Question: currently i'm updating the publish version manually in a VSTO admin of excel. But i want to add the version as variable to avoid the manual stuff.
i have only found examples in C#. Does anyone knows to do that?

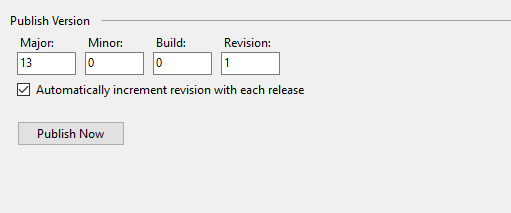
Answer: Here's how I return the published version number and release date.
If you're running the Addin from debug mode, it will not be able to read the publish version.
'''
Const dateFormat As String = "dd-MMM-yyyy hh:mm tt"
Dim publishVersion As String
Dim releaseDate As String
If (System.Deployment.Application.ApplicationDeployment.IsNetworkDeployed) Then
releaseDate = File.GetLastWriteTime(System.Reflection.Assembly.GetExecutingAssembly().Location).ToString(dateFormat)
publishVersion = ApplicationDeployment.CurrentDeployment.CurrentVersion.ToString()
Else
releaseDate = File.GetLastWriteTime(Application.ExecutablePath).ToString(dateFormat)
publishVersion = "Development"
End If
'''